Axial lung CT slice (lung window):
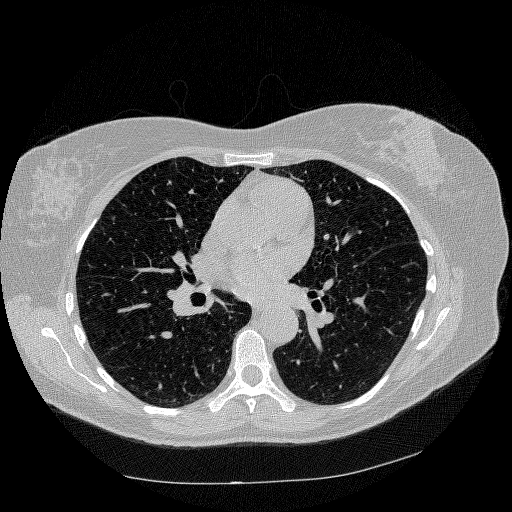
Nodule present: no